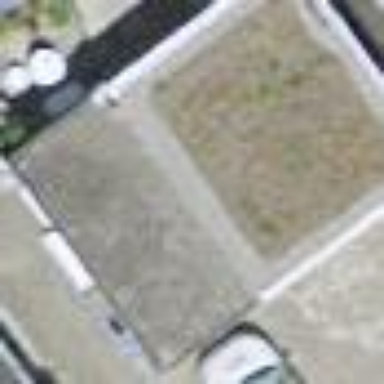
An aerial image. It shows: Group of garages.